Chest X-ray. View position: PA
Patient age: 29
Patient sex: M
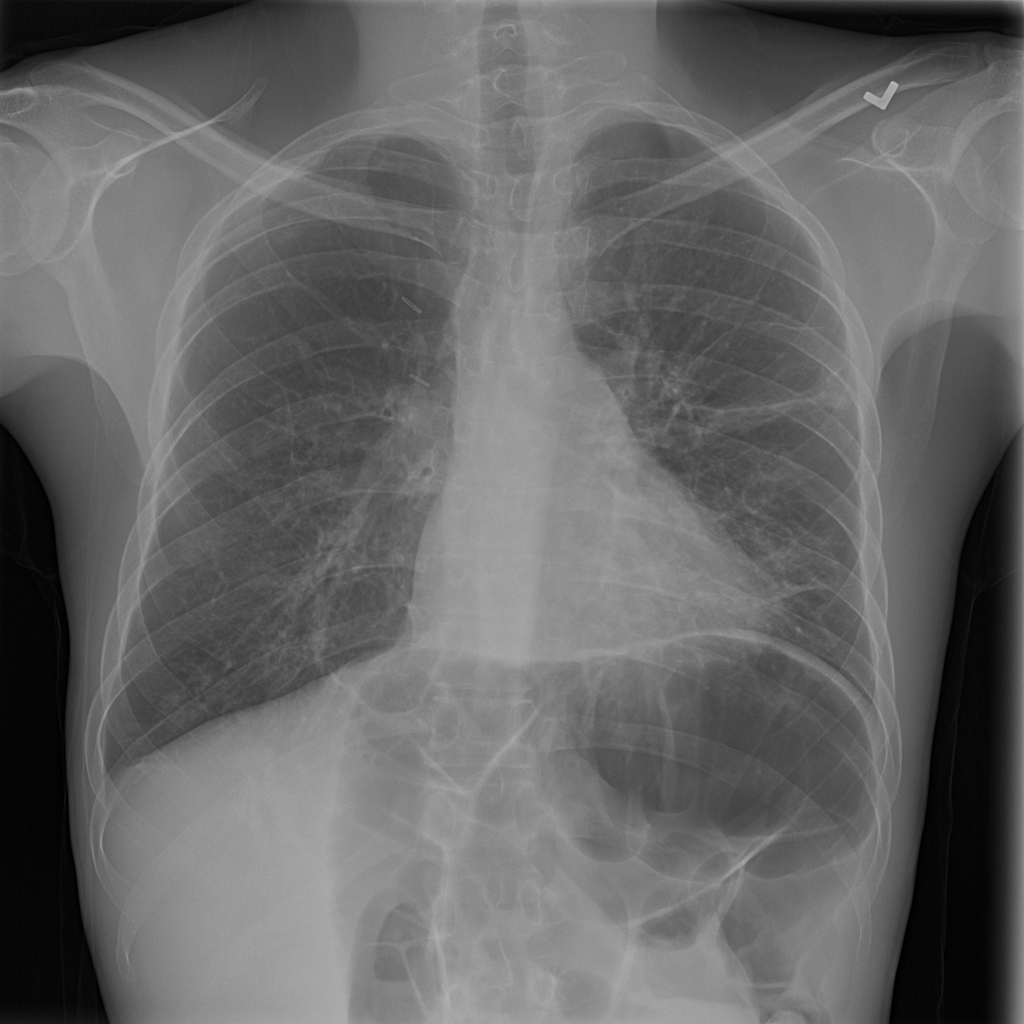
Finding: Pneumothorax